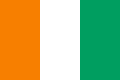
Flag of Ivory Coast